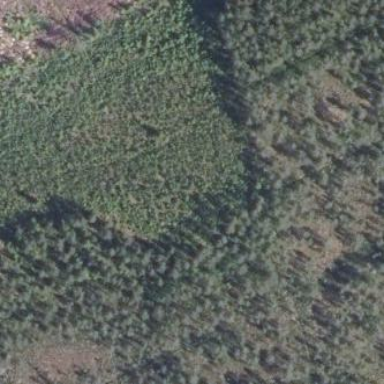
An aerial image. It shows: Woodland with needle-leaved trees.